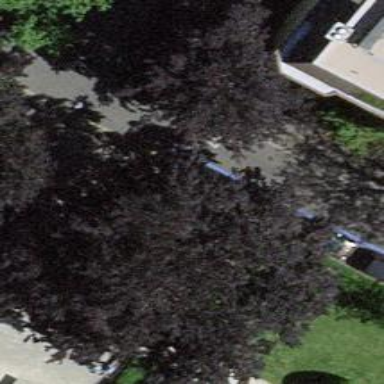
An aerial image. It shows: Park with broadleaved deciduous trees.